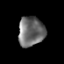
Tissue: prostate
Cell type: T cells
Senescence score: 0.3506
Nuclear area (px): 758
Mean DAPI intensity: 109.873